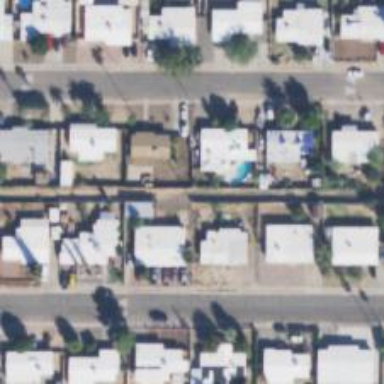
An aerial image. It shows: Alleyway designated as service road.